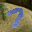
Label: 7